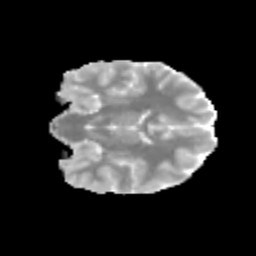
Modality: MD
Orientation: coronal
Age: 13
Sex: female
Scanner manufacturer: siemens
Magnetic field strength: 3 T
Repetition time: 3.8 s
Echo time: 0.07 s